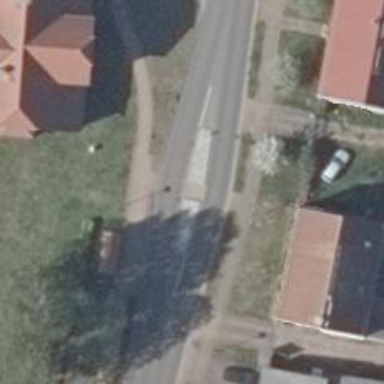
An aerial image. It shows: Crossing on the road with traffic calming island.